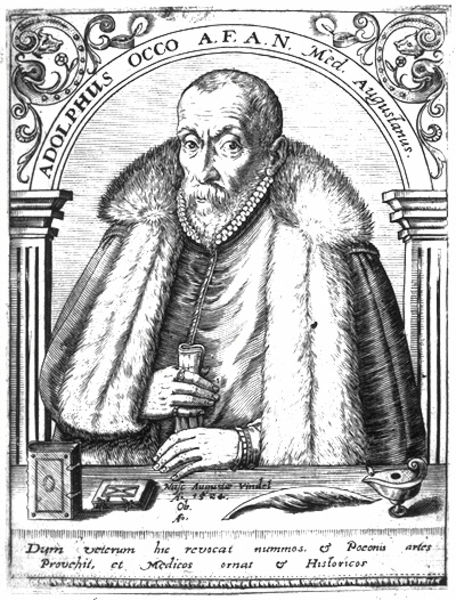
Titel: Bildnis des Adolph Occo
Künstler: Matthaeus (d.Ä.) Becker
Institution: (Seriendruck)
Schlagwörter: feder, hand, kopf, mann, elegant, handschuh, lampe, licht, mund, nase, pfeiler, stirn, säule, säulen, tisch, blick, ornament, alt, bart, architektur, augen, bibel, falten, gesicht, kragen, pelz, rahmen, bild, bildnis, halskrause, hände, portrait, porträt, brüstung, haare, mantel, reich, brustbild, renaissance, vornehm, ranken, fell, holzschnitt, schrift, bücher, bogen, kette, grafik, graphik, rand, inschrift, ornamente, verzierung, naht, buch, ringe, druck, stich, text, fass, arzt, medizin, krause, tinte, pult, pelzkragen, pelzmantel, öllampe, schreiben, gelehrter, adolph, siegel, tintenfass, wissenschaft, schreibfeder, federkiel, latein, mediziner, kaneluren, kanelluren, reformation, humanist, wamst, humanismus, wissen, adolf, gelehrtenbildnis, adolphus, adolpus, adpolph, occo, dokto, adolpf, adolphos occo